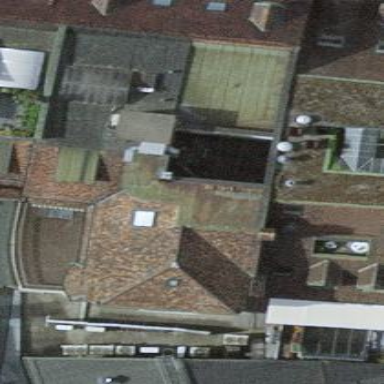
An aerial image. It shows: Building with saltbox roof made of roof tiles. The roof is oriented across the building.